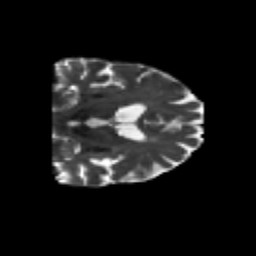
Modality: T2w
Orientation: coronal
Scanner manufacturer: siemens
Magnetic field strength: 3 T
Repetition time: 6.8 s
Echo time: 0.093 s